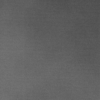
Label: dusty